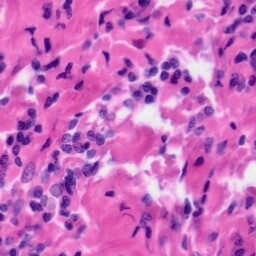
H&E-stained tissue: Tonsil